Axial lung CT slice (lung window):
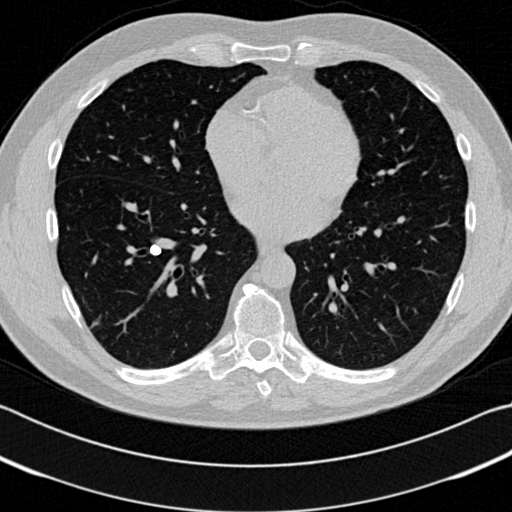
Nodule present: no